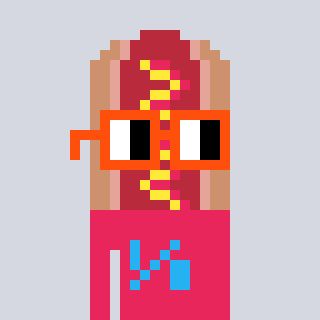
a pixel art character with square orange glasses, a hotdog-shaped head and a redpinkish-colored body on a cool background